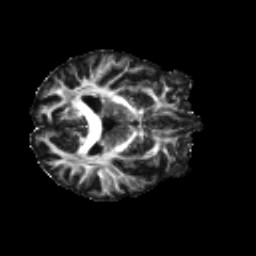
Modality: FA
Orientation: axial
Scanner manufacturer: siemens
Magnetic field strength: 3 T
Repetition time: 4.16 s
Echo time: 0.0806 s